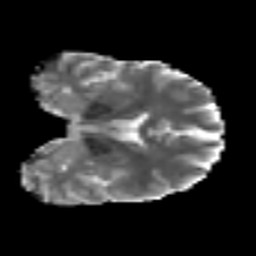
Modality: MD
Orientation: coronal
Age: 36
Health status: ill
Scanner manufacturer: philips
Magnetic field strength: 3 T
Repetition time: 9 s
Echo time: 0.127 s